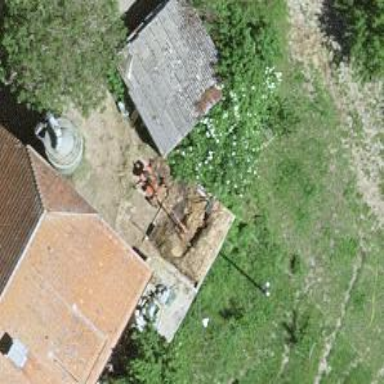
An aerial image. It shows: Shed.